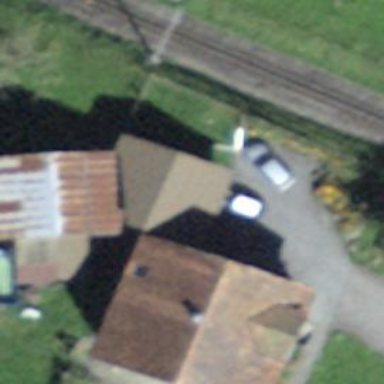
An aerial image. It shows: View of roof of building.